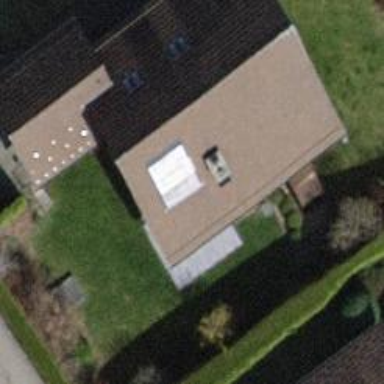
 consisting of solar photovoltaic panels."